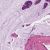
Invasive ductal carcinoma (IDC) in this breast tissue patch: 1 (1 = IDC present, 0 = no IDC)